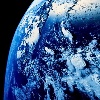
Label: cloud